Question: I'm running Eclipse 3.5 and I'm trying to set an "Instance Breakpoint". I've hit a breakpoint in the debugger, and from the Variables view, I right-click on the object instance I want to set a breakpoint for and click on "Instance Breakpoints..."
Then, I get this:

Google give me nothing but a few links that point to the message bundles that contain that message in the source code.
How can I set a breakpoint on the specific object instance I care about?
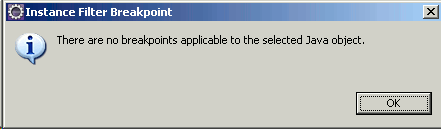
Answer: You have to have a breakpoint (or watchpoint) where the type of the instance you're trying to break on is going to be in the stack. If one or more such breakpoints exist, then a dialog pops up letting you select the ones that you want to to only apply to the given object instance.
A "watch this instance" feature that automatically sets a watchpoint that only applies to the selected object instance would have been nice too, but at least you can do it.